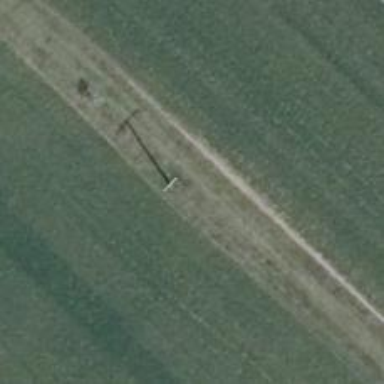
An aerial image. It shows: Minor power line.